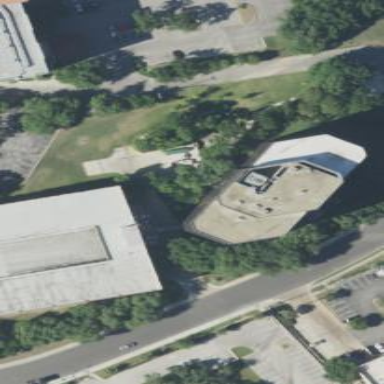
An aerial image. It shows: Office building.